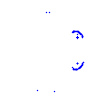
Particle: proton